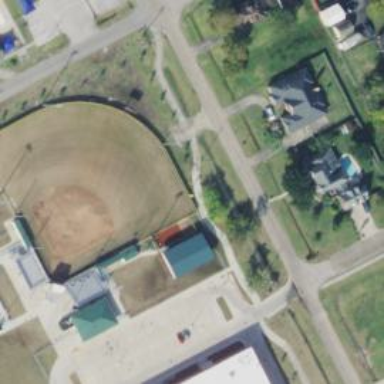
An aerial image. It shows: Softball pitch for leisure and sport activities.